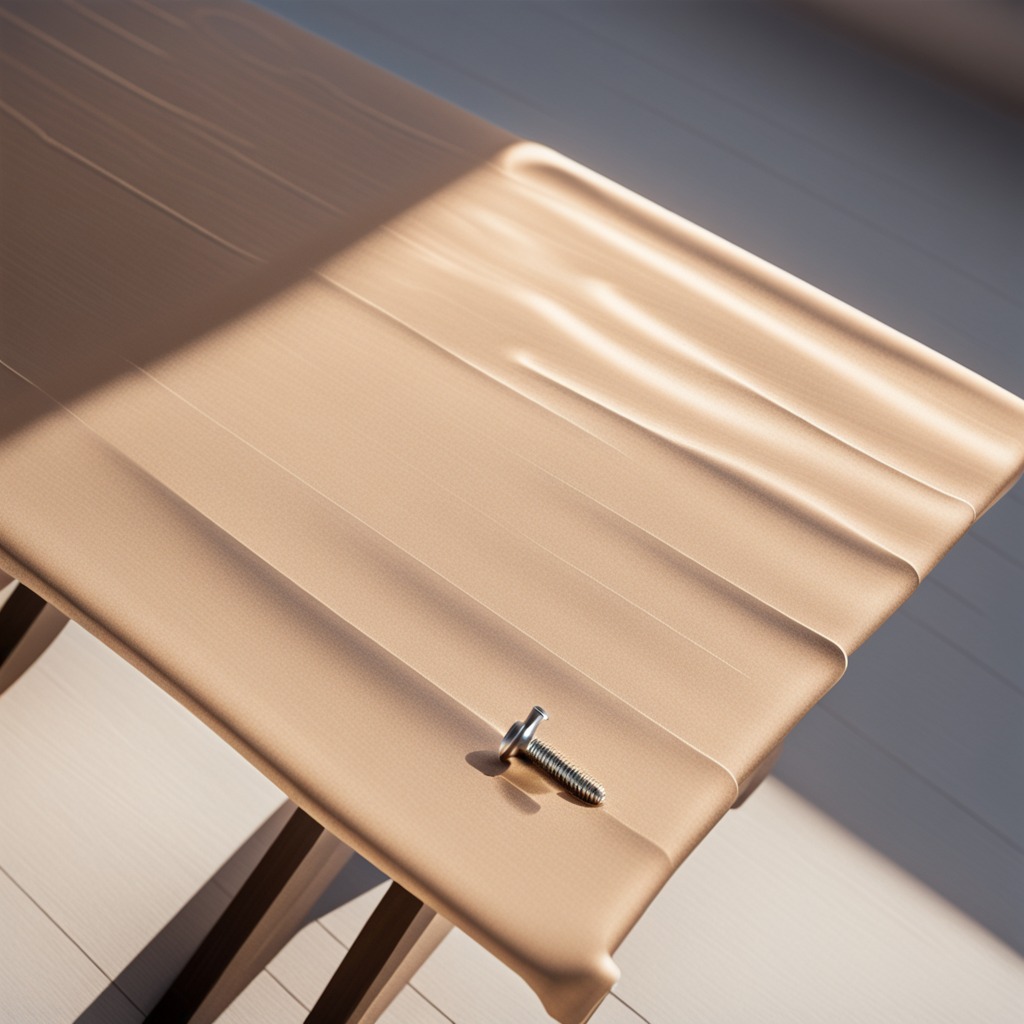
A metal screw lying on a wooden table in an outdoor workshop during daytime bright natural light soft shadows worn but beneath the cloth